Interaction volume radius: 10 \u00c5
Interaction volume height: 10 \u00c5
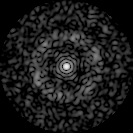
Disorder parameter: 0.8575